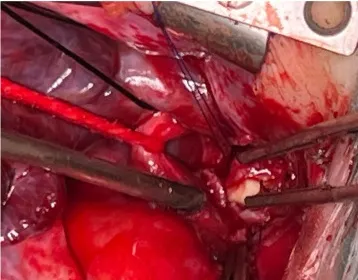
The bilateral TFB were removed through surgical procedures under extracorporeal circulation. Visualization of Bilateral TFB.
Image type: medical_photograph (other_medical_photograph)